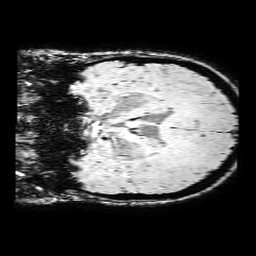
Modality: SWI
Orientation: coronal
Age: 59
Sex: female
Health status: ill
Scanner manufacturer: philips
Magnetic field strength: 3 T
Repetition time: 0.031 s